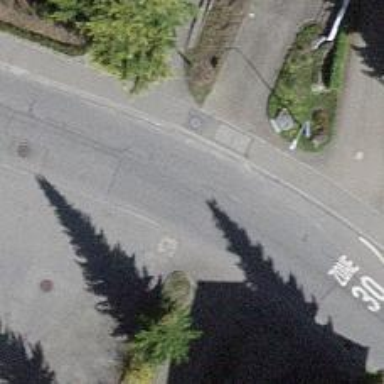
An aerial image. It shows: Residential road with separate sidewalks on both sides.